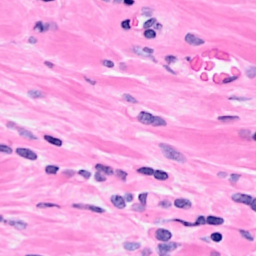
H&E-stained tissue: Breast